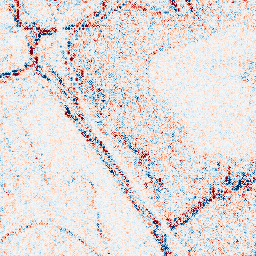
Category: wavelet
Decomposition family: wavelet_reverse_biorthogonal
Decomposition parameters: wavelet: rbio4.4
level: 1
Upsampling method: fft_zeropad
Upsampling parameters: scale: 2
Upsampling scale: 2